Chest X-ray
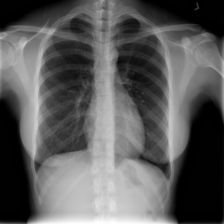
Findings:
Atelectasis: negative
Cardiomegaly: negative
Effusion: negative
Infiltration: negative
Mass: negative
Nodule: negative
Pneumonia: negative
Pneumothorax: negative
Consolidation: negative
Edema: negative
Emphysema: negative
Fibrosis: negative
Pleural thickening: negative
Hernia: negative